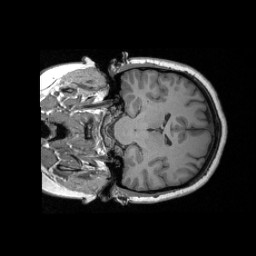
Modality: T1w
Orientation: coronal
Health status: healthy
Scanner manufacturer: siemens
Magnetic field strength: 3 T
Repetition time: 2.3 s
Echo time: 0.00285 s